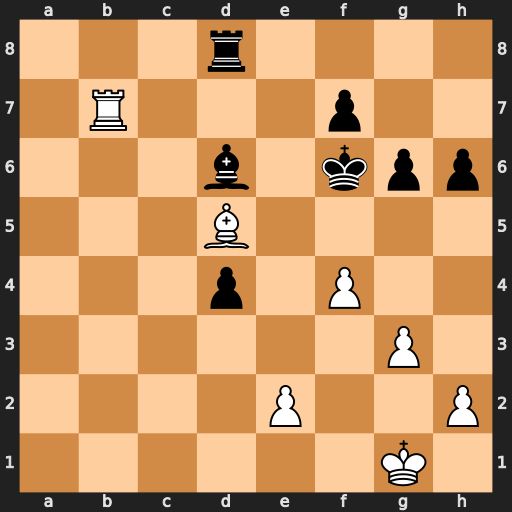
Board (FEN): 3r4/1R3p2/3b1kpp/3B4/3p1P2/6P1/4P2P/6K1
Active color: w
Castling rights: -
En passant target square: -
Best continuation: Rxf7#